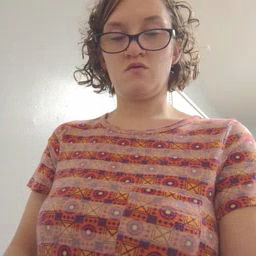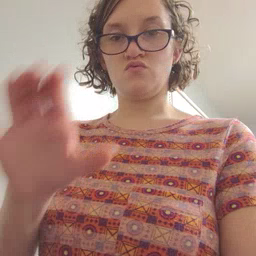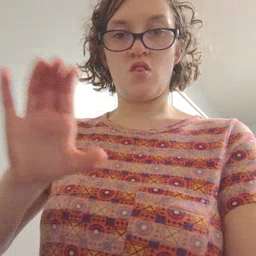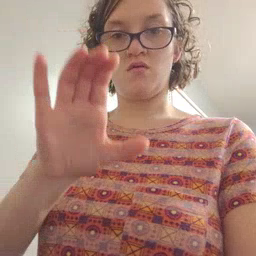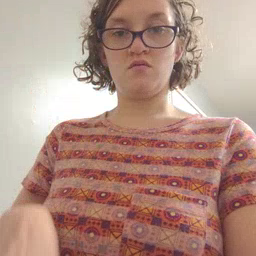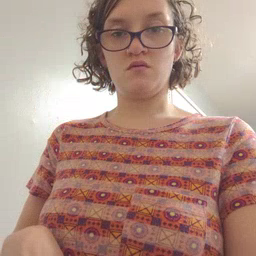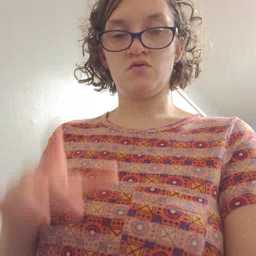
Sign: chocolate